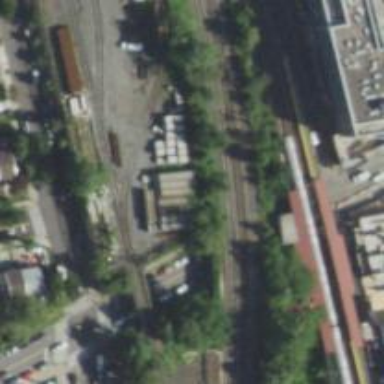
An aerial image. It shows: Bridge over railway line.